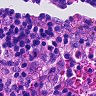
Metastatic tissue present: no